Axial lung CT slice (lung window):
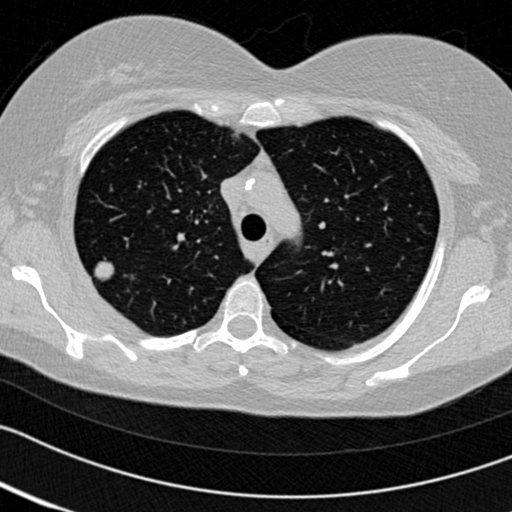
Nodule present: yes
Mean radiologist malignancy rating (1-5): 2